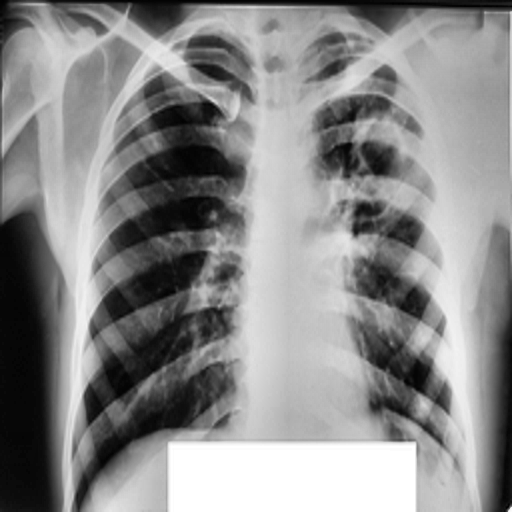
Finding: TUBERCULOSIS